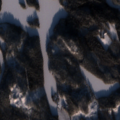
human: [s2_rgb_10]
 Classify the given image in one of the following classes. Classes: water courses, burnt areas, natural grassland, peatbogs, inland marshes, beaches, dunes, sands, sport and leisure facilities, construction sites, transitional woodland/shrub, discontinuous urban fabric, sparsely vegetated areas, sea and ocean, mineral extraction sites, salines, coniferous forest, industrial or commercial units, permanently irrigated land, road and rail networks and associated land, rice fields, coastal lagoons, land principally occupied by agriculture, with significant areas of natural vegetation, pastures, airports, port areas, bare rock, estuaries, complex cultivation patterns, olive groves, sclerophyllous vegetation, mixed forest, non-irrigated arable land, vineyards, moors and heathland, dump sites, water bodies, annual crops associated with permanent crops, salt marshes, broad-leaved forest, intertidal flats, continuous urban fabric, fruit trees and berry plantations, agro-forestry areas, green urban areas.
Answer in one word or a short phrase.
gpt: land principally occupied by agriculture, with significant areas of natural vegetation, coniferous forest, mixed forest, water bodies